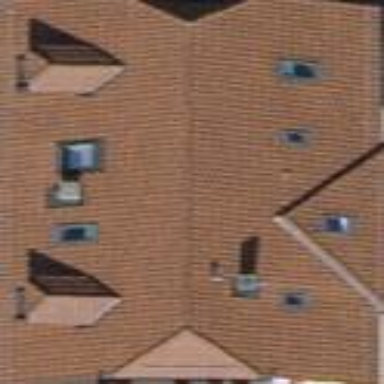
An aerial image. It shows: Half-hipped roof on apartment building.